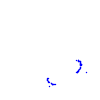
Particle: pion